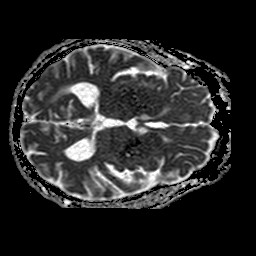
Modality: ADC
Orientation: axial
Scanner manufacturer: philips
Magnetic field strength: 1.5 T
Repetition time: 3.398 s
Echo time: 0.09411 s